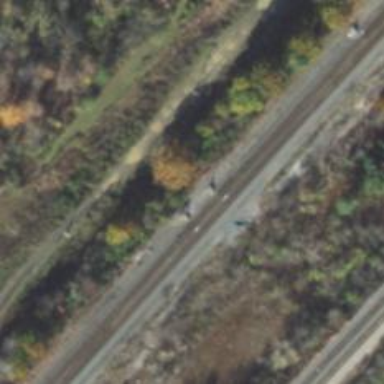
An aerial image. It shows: Railroad crossover.